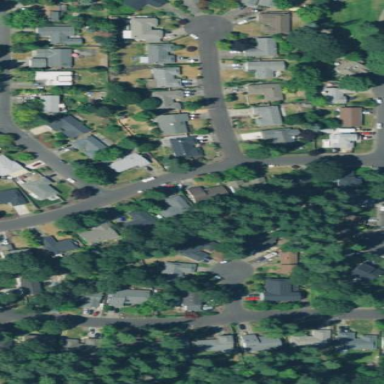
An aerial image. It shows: Residential area consisting of single-family homes.